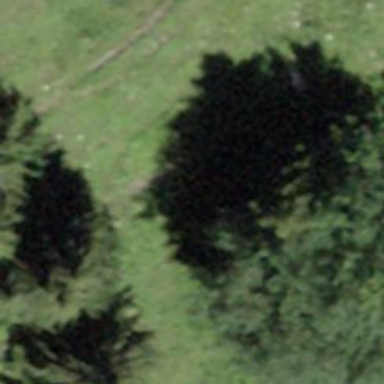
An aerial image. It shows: Needle-leaved tree in its natural environment.